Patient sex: M
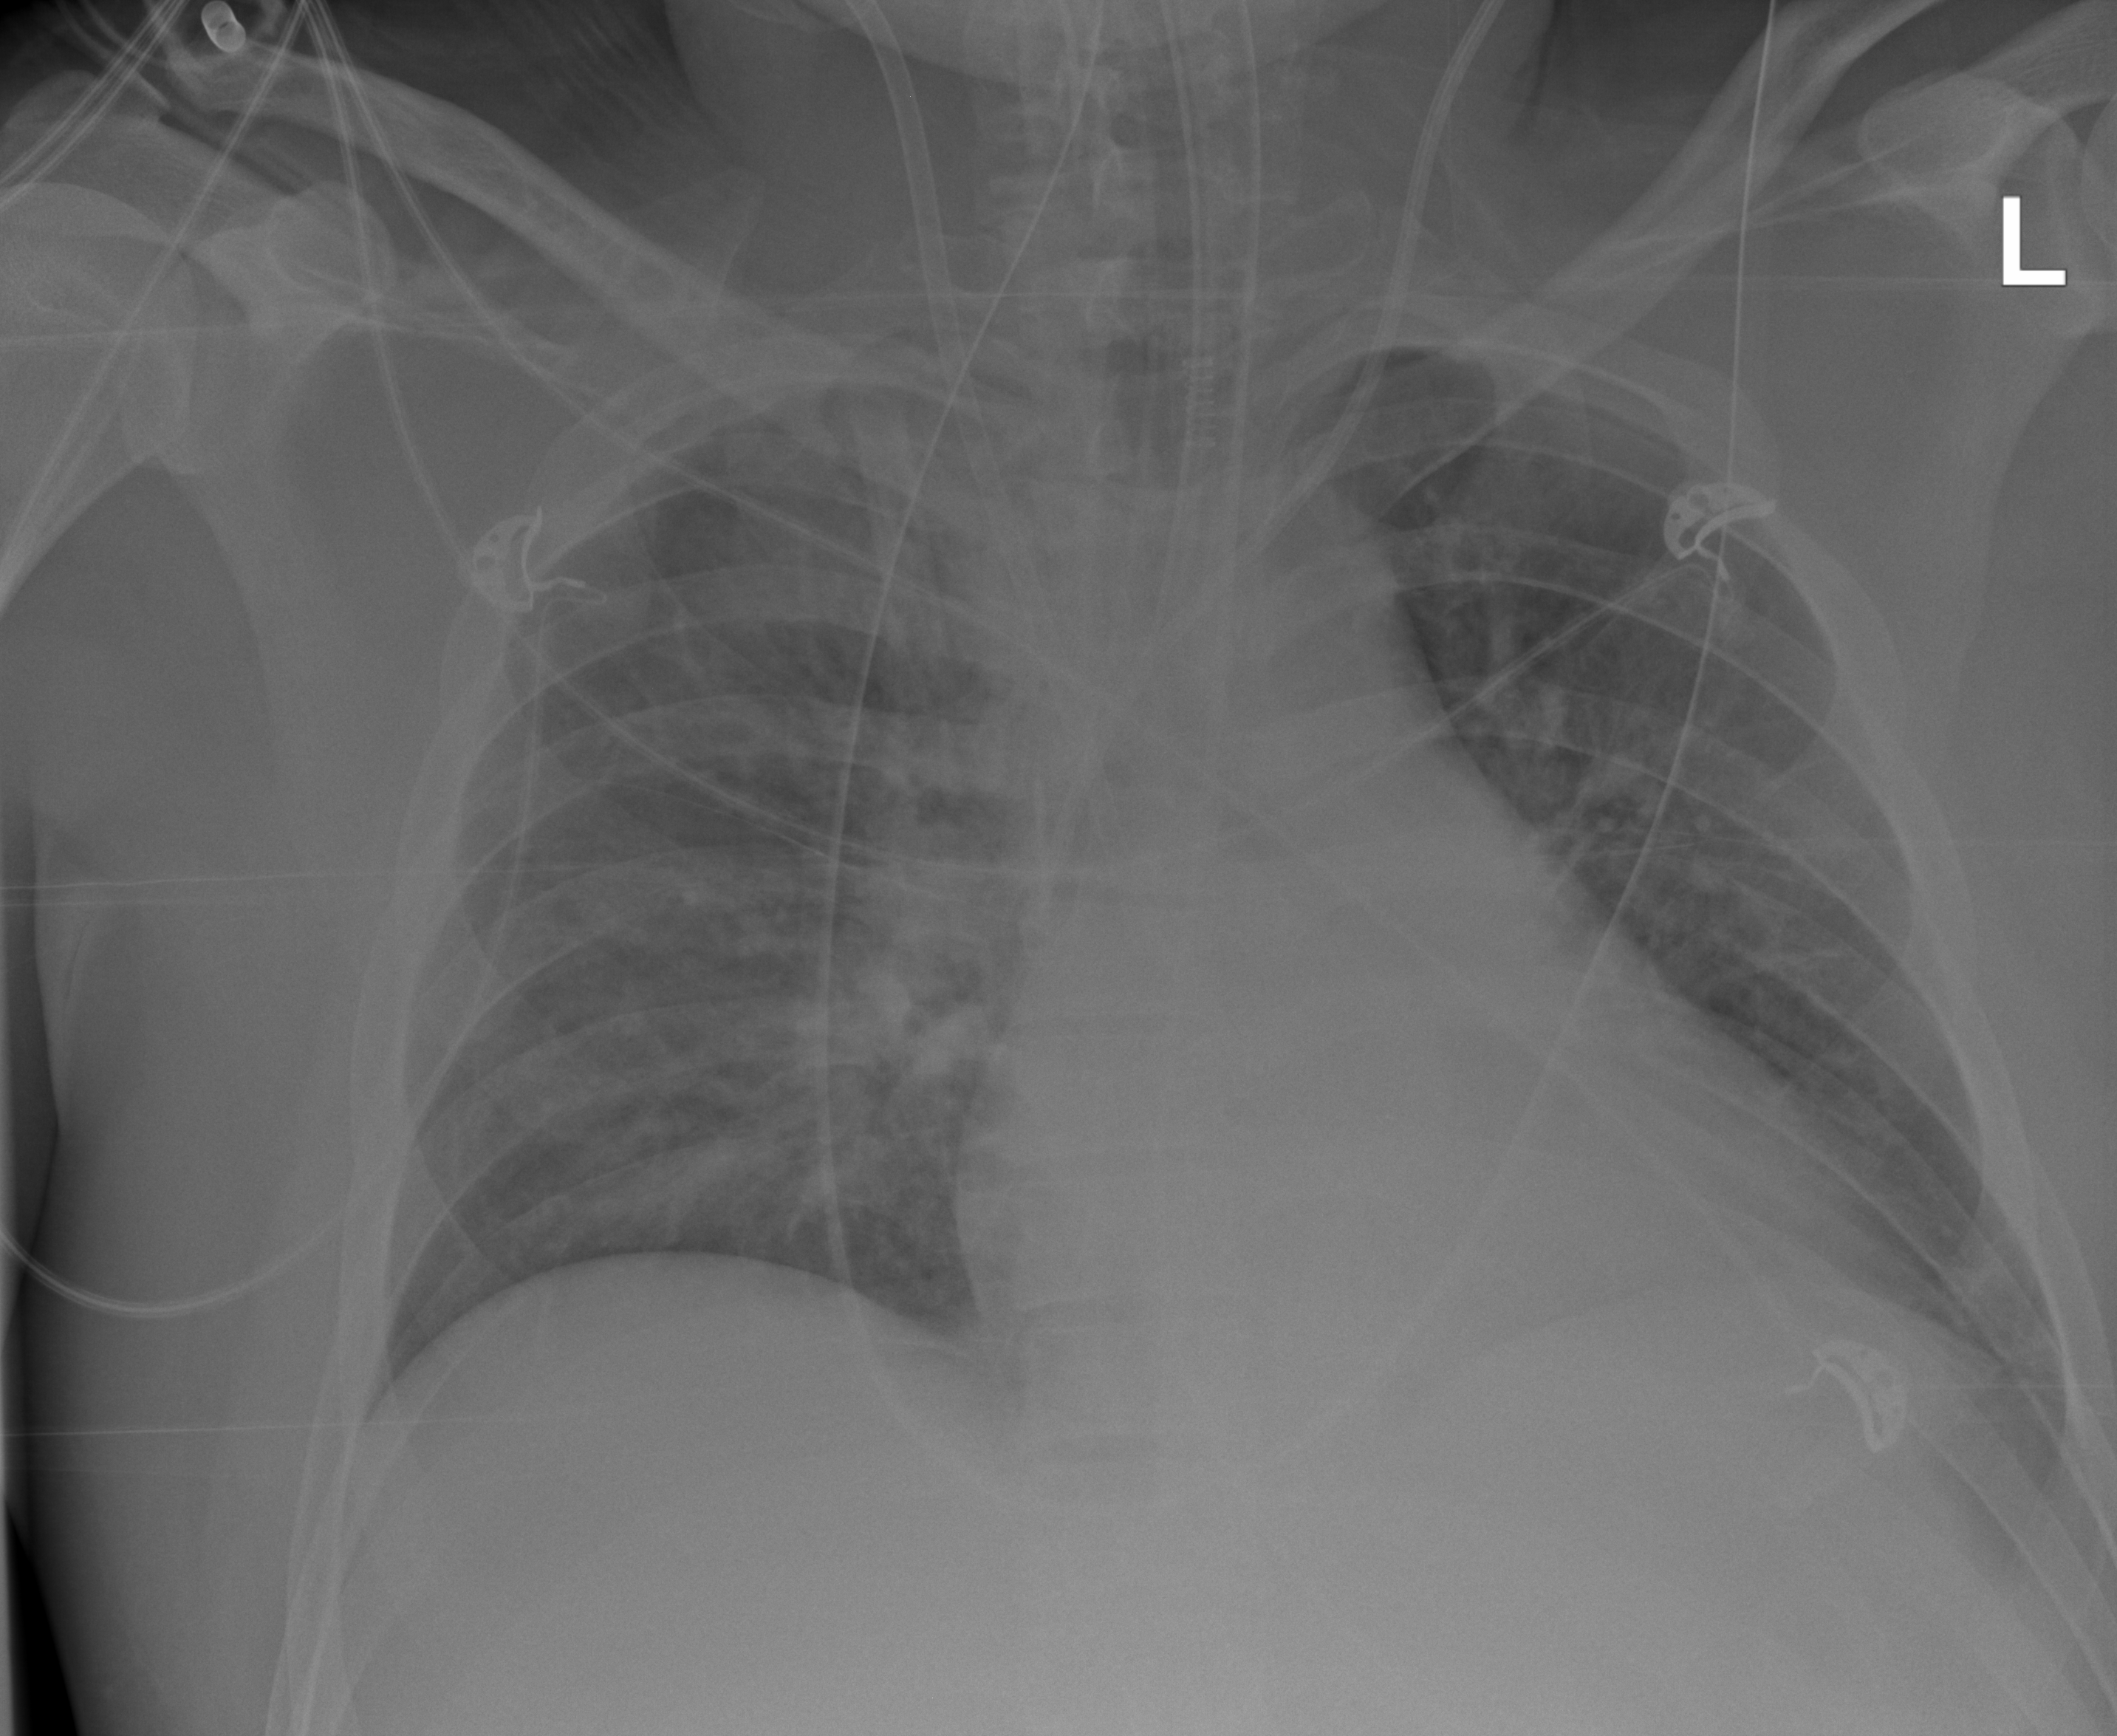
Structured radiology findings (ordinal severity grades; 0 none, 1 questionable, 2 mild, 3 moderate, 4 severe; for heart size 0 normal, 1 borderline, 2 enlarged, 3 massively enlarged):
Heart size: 1
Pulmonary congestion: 2
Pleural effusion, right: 0
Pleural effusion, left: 0
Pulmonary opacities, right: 2
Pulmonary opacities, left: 2
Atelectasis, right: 2
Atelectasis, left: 0